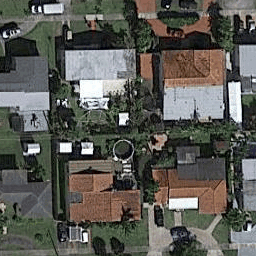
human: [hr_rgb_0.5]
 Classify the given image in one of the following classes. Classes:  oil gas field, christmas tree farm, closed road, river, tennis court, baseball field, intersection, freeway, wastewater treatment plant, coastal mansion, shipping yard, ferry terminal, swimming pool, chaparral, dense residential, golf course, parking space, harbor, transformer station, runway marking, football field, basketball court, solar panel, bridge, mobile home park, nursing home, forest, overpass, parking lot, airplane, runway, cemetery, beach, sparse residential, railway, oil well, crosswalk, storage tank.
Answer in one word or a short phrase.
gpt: dense residential